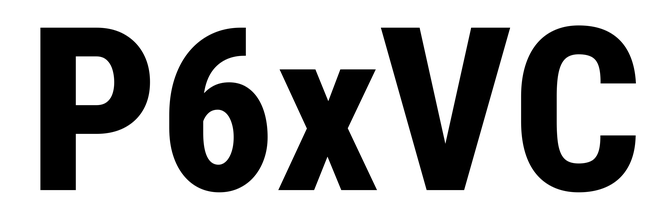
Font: Roboto_Condensed_ExtraBold